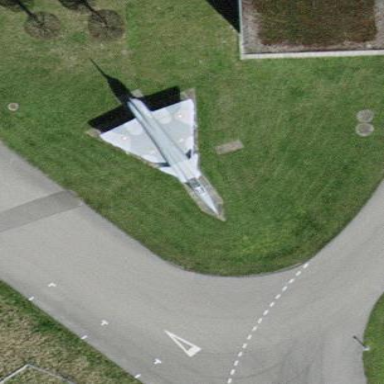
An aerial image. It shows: Memorial in the form of aircraft gate guardian.